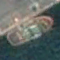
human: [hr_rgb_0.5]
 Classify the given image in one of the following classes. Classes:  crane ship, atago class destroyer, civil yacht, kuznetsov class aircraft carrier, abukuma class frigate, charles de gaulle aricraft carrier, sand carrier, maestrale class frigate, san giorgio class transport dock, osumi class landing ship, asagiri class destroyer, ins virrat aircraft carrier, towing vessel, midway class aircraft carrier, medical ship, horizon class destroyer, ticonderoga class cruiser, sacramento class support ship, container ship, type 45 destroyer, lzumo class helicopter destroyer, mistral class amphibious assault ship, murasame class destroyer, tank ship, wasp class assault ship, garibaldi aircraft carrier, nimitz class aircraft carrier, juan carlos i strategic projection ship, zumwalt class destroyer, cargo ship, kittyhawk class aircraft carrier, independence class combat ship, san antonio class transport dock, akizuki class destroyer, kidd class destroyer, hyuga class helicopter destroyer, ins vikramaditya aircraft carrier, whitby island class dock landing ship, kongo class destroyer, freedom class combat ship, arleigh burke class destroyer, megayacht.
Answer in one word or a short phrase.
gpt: Towing vessel